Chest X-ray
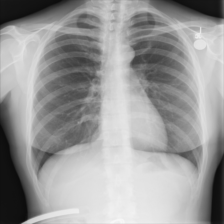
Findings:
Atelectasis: negative
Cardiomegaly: negative
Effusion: negative
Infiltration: negative
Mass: negative
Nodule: negative
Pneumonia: negative
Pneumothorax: negative
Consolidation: negative
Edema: negative
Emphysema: negative
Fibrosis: negative
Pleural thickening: negative
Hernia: negative